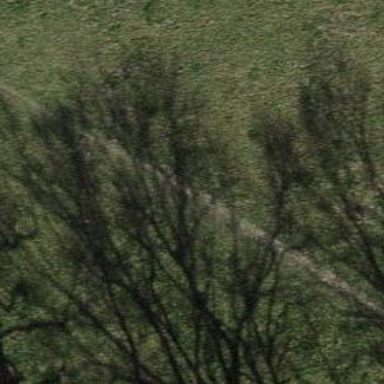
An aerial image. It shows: Unpaved path.